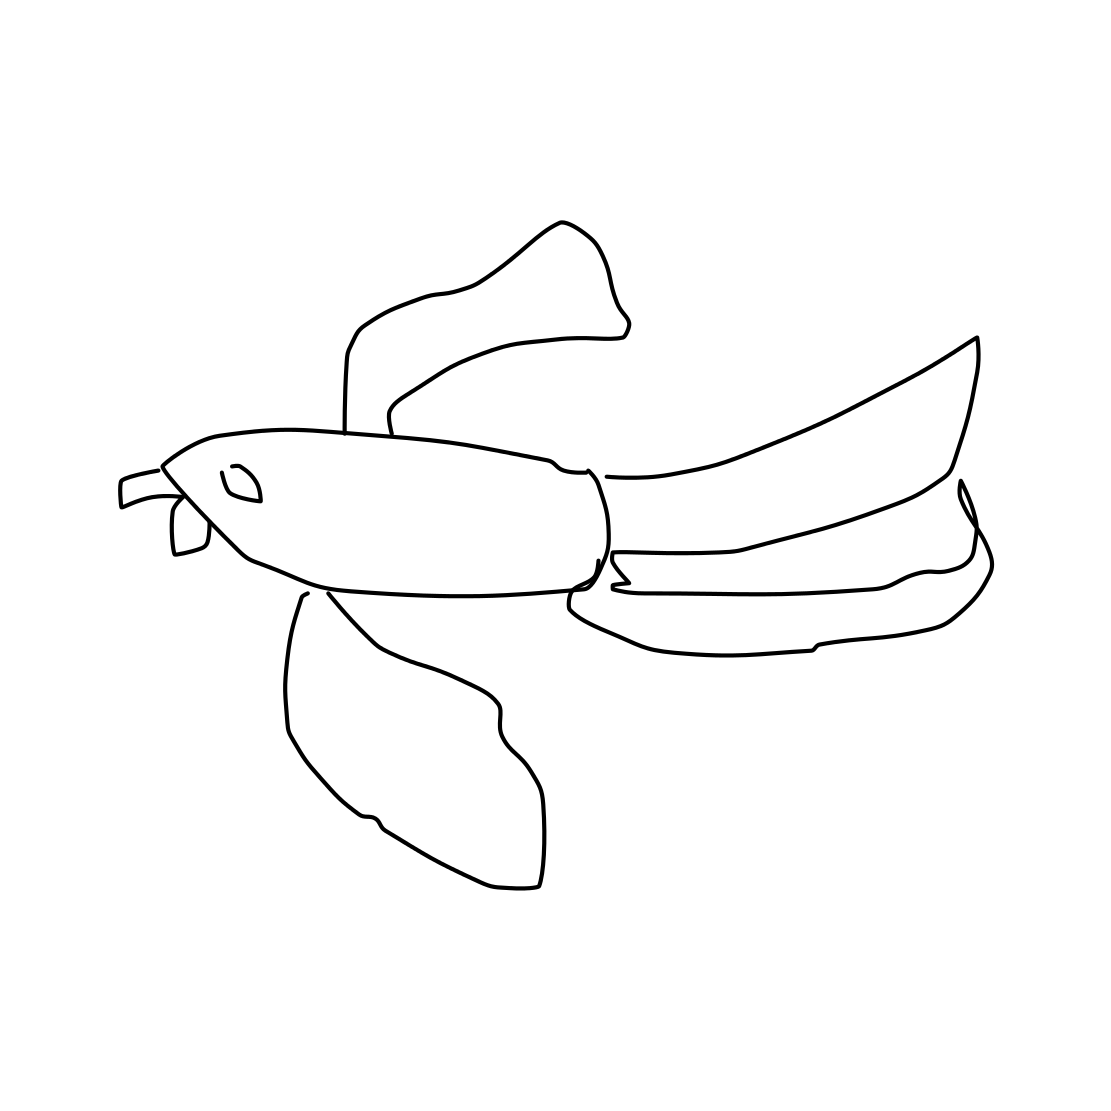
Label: pigeon